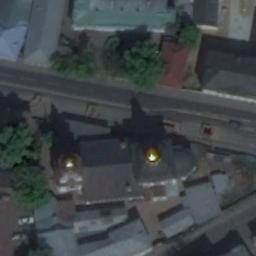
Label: church